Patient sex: F
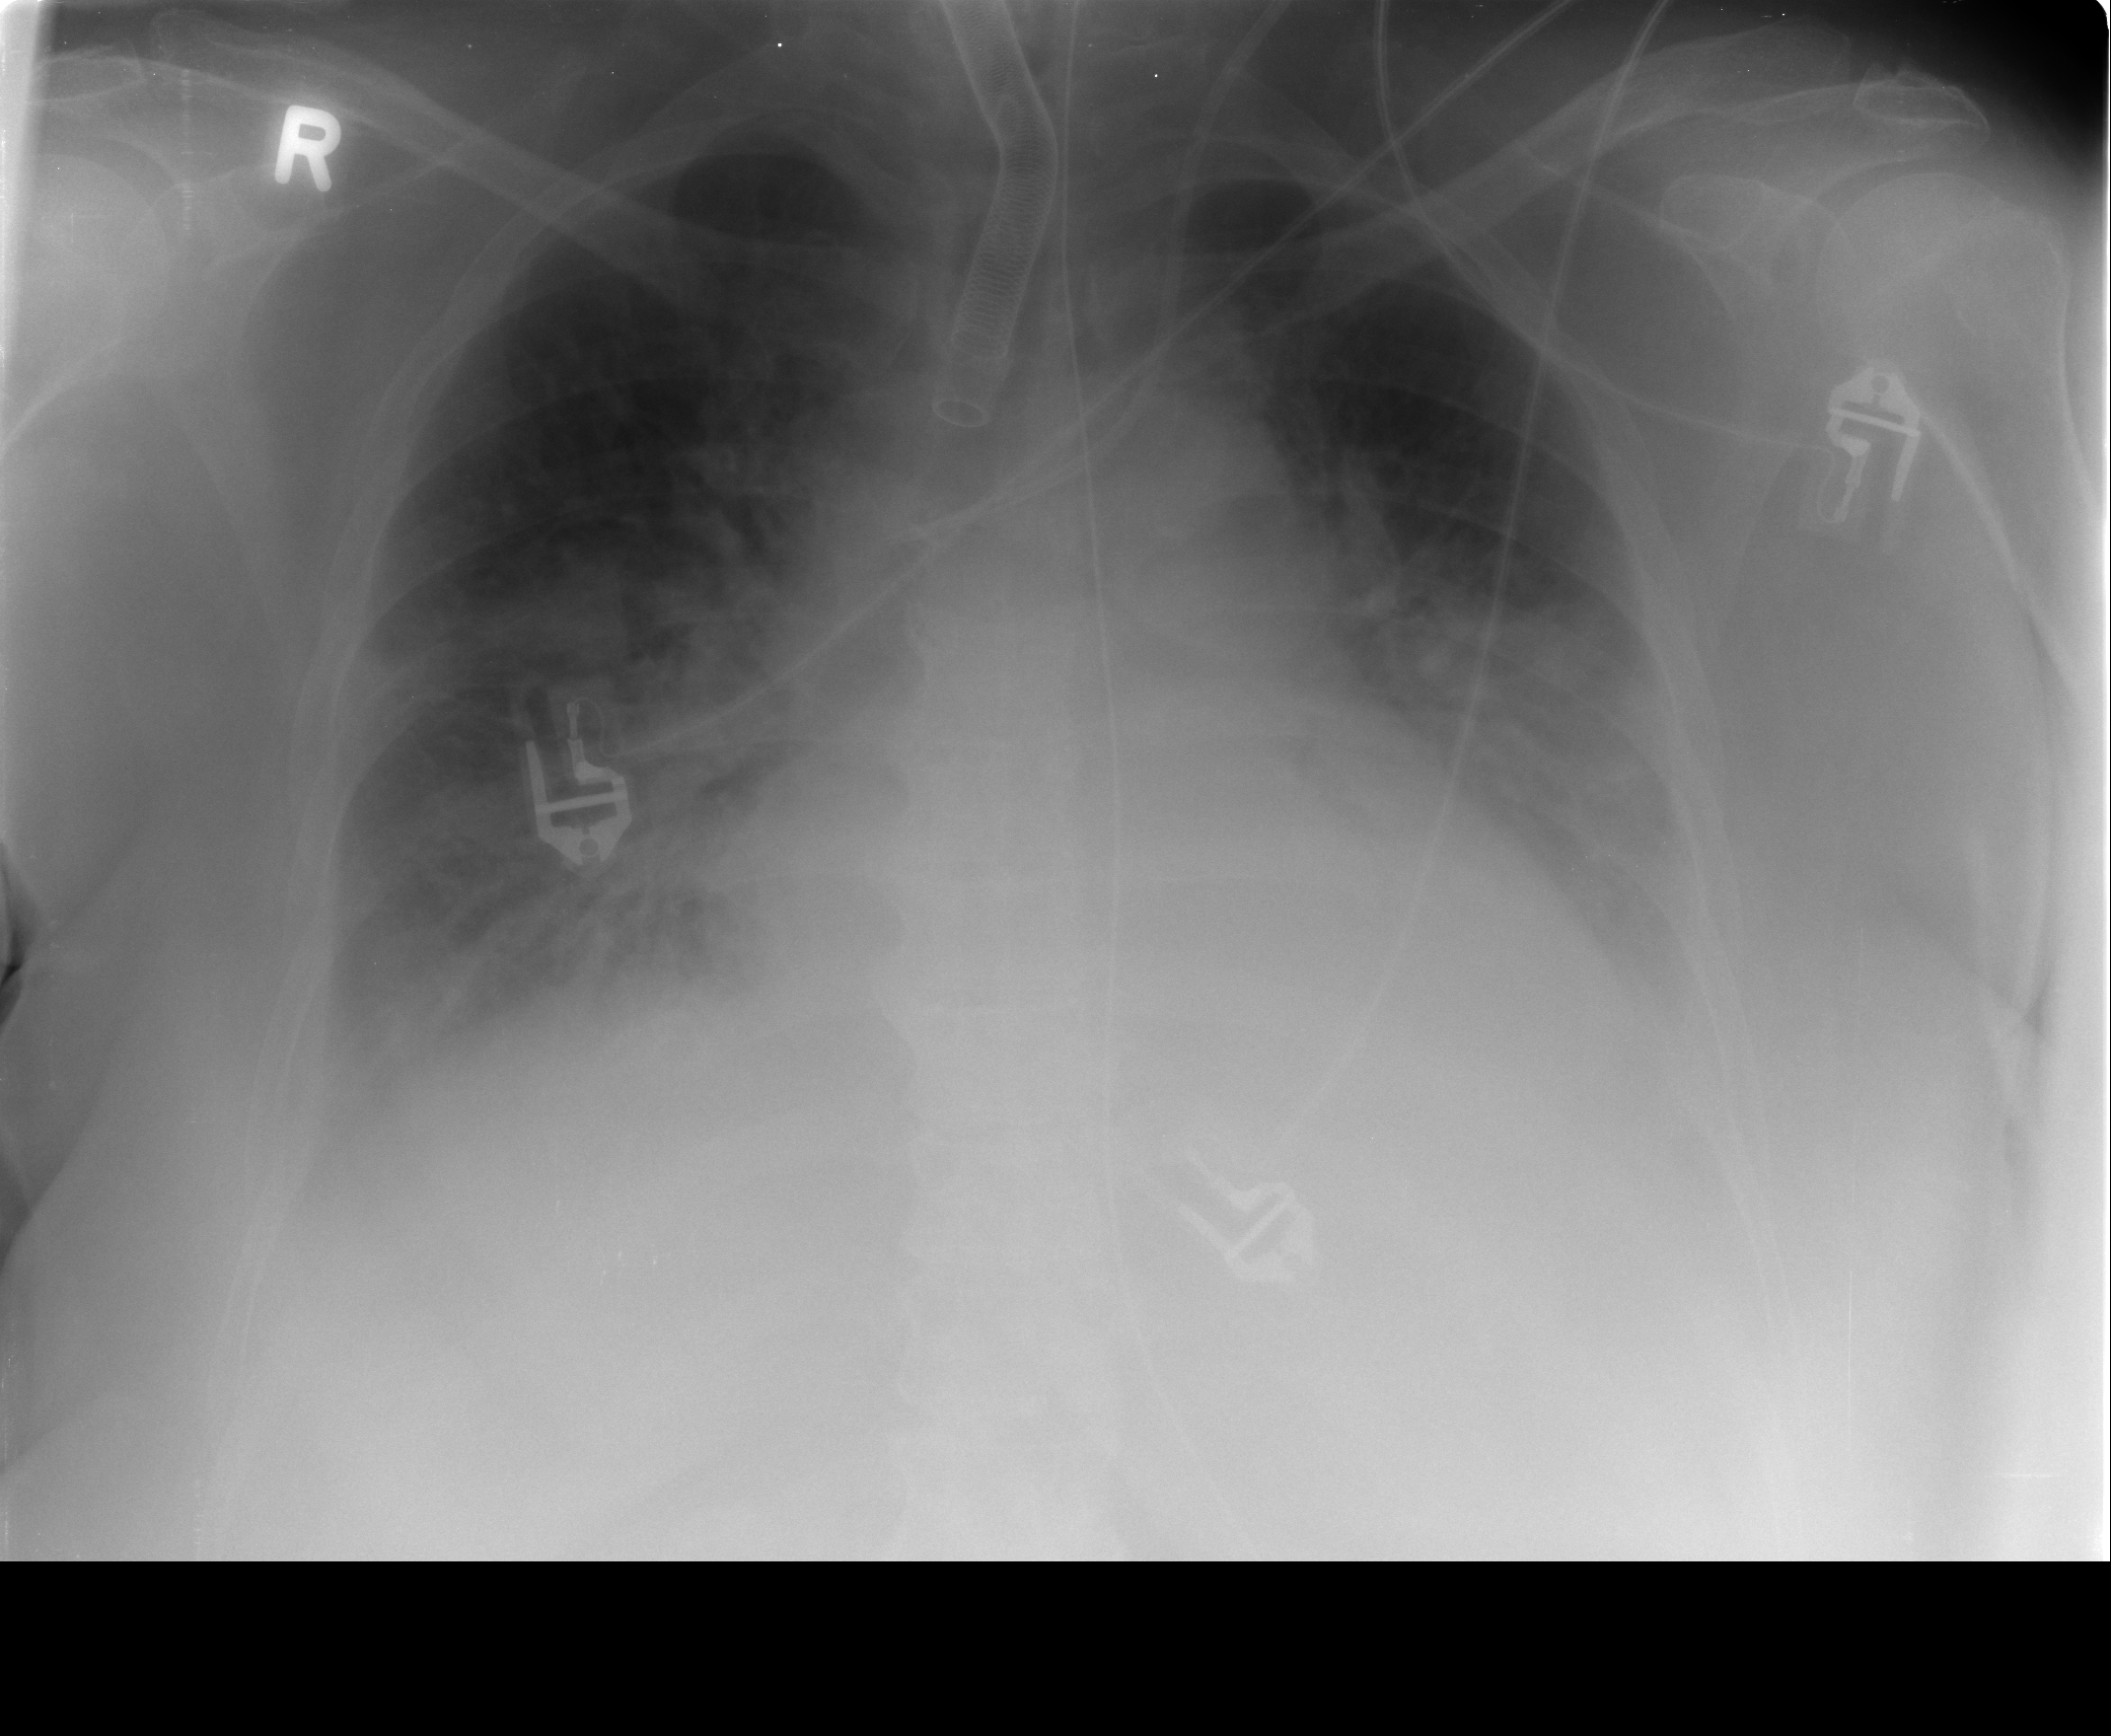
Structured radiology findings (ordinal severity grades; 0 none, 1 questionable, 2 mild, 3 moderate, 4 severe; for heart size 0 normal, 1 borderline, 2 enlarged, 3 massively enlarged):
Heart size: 2
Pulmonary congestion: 2
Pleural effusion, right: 2
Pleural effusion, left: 2
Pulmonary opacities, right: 3
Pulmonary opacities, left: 3
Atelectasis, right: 2
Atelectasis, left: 2